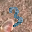
Label: 3